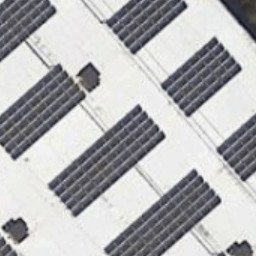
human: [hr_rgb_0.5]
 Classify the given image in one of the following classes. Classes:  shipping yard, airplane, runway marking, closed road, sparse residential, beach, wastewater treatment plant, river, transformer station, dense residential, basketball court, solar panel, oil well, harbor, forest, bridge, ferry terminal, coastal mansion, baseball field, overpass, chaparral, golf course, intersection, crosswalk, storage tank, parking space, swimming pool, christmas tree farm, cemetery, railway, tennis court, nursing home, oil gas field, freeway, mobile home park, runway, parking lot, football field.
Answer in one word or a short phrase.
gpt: solar panel